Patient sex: M
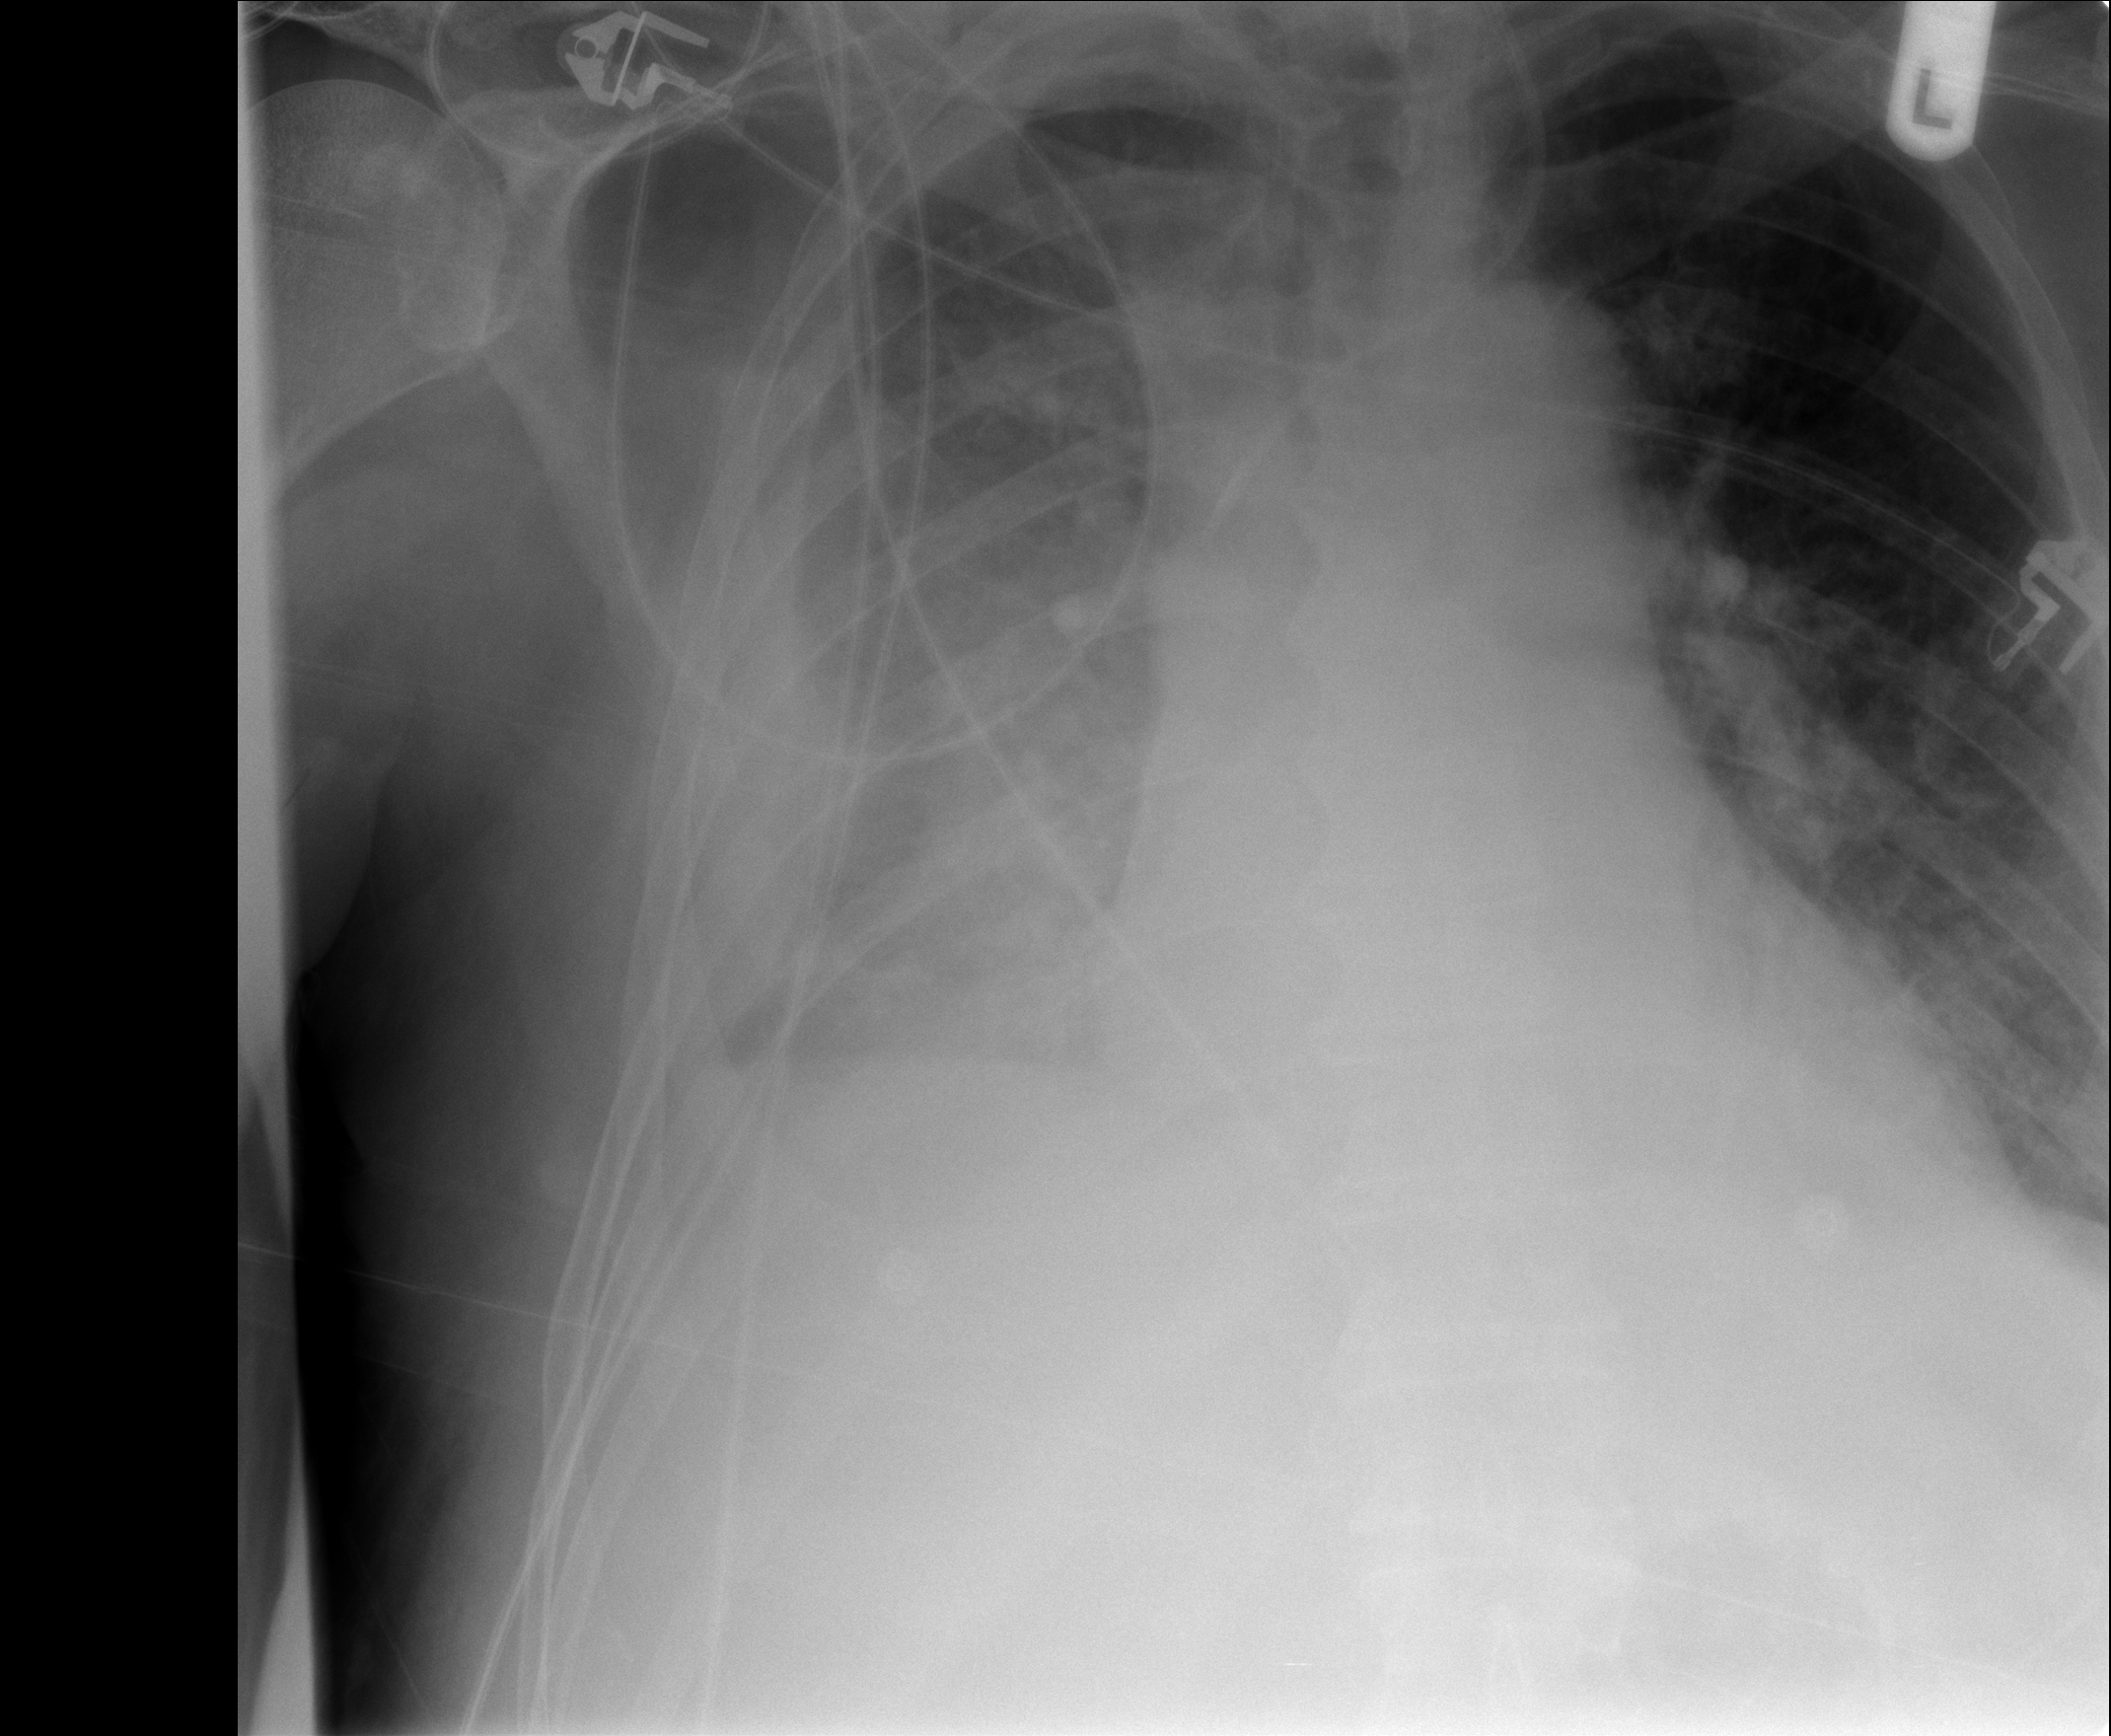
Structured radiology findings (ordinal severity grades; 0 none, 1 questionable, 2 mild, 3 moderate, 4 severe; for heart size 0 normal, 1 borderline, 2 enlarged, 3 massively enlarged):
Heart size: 0
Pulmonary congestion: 0
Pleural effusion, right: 3
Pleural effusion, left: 1
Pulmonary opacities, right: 2
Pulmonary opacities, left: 0
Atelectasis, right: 3
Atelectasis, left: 0